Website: macys
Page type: cart
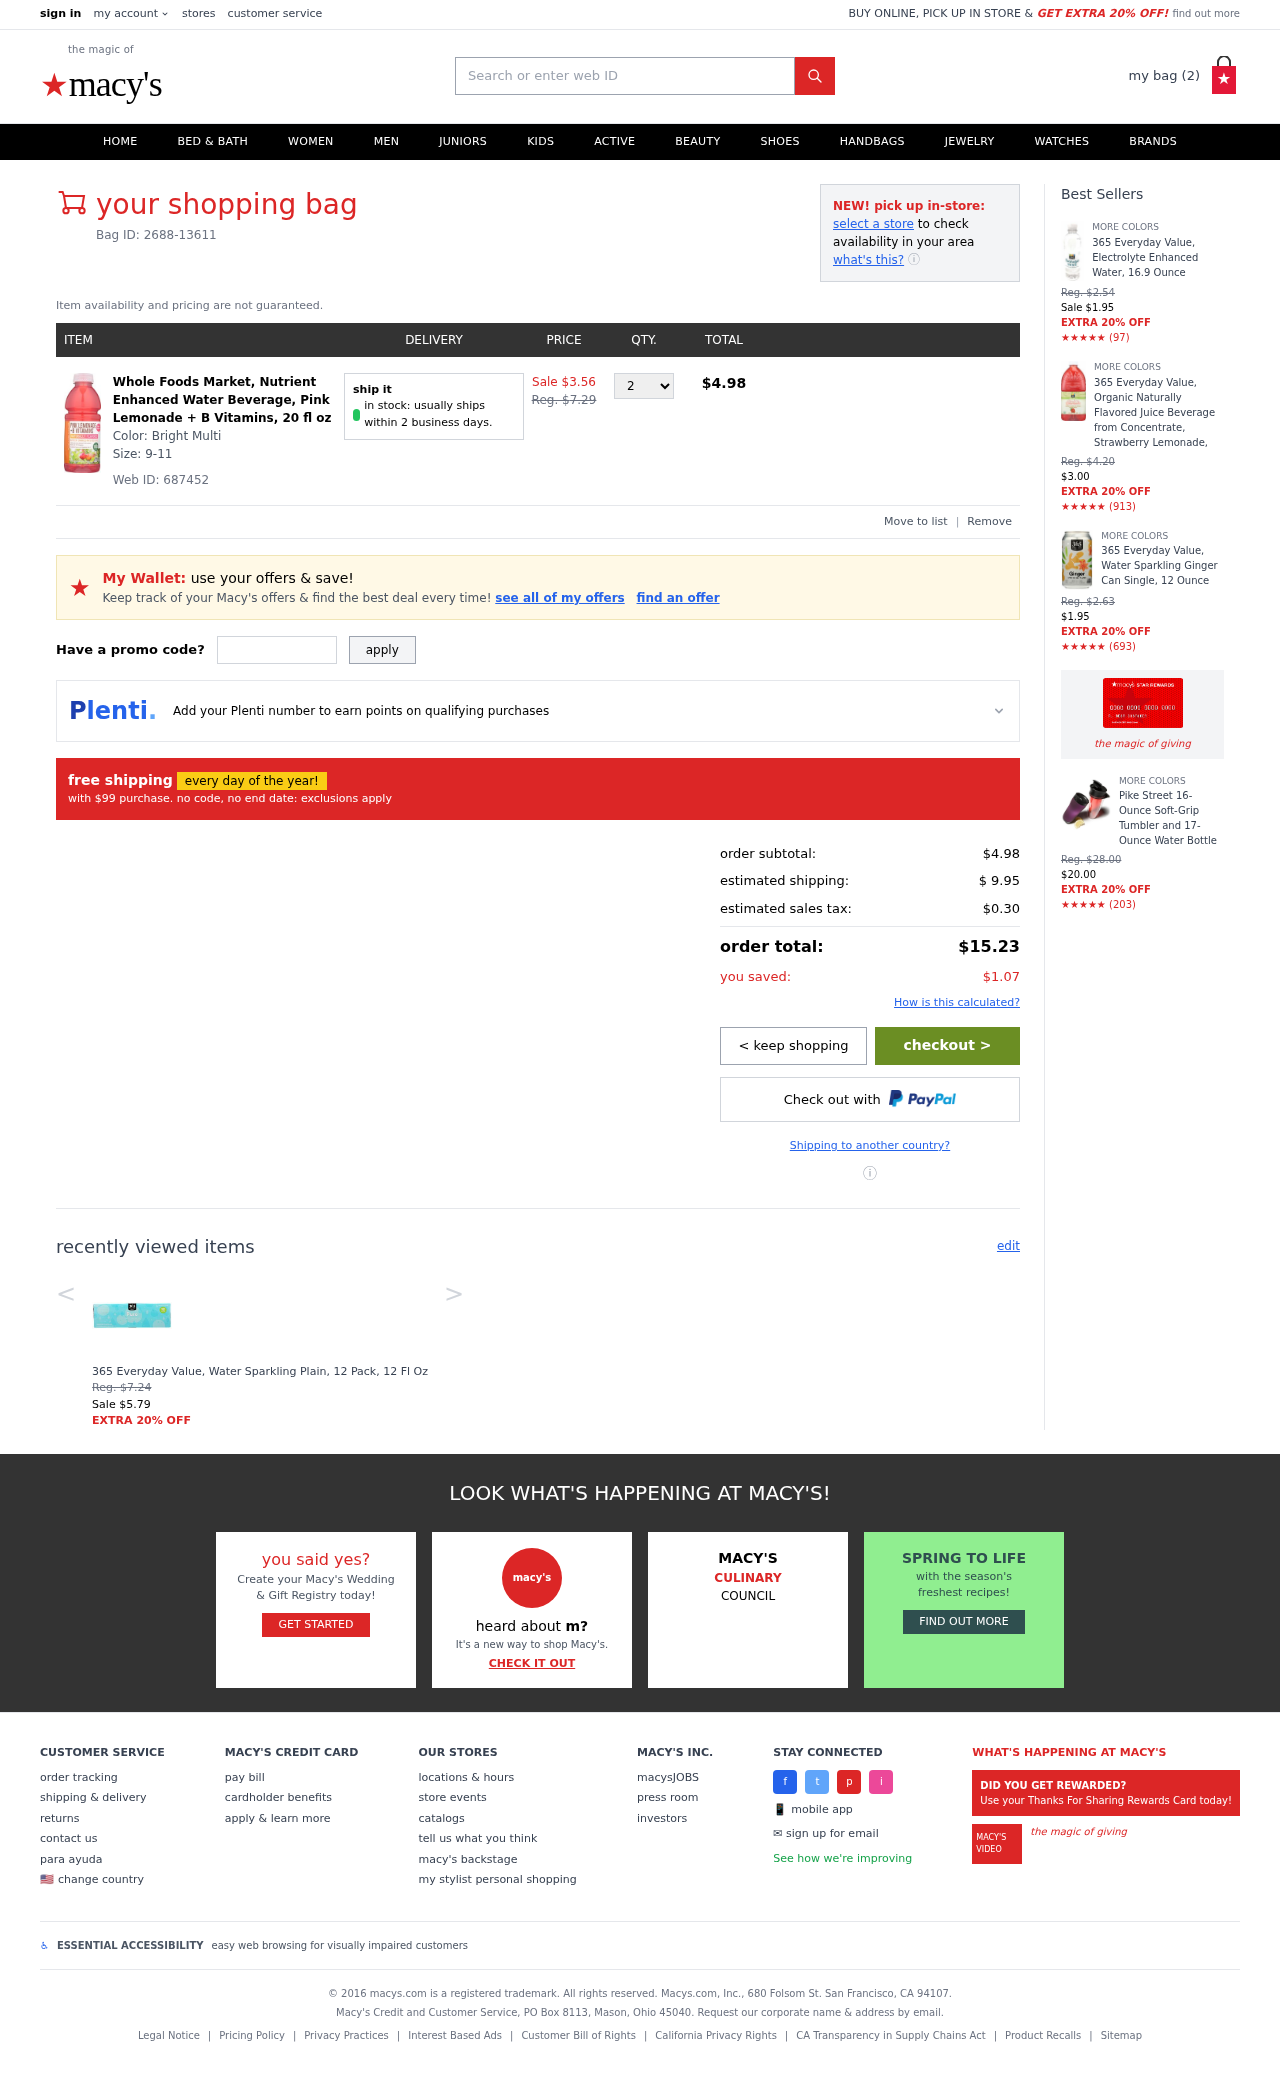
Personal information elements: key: PII_PROMO_CODE
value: EXTRA27
Product elements: key: PRODUCT1_NAME
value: Whole Foods Market, Nutrient Enhanced Water Beverage, Pink Lemonade + B Vitamins, 20 fl oz
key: PRODUCT1_PRICE
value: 2.49
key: PRODUCT1_QUANTITY
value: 2
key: PRODUCT2_NAME
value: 365 Everyday Value, Water Sparkling Plain, 12 Pack, 12 Fl Oz
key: PRODUCT2_PRICE
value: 5.79
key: PRODUCT3_NAME
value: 365 Everyday Value, Electrolyte Enhanced Water, 16.9 Ounce
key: PRODUCT3_NUM_RATINGS
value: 97
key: PRODUCT3_PRICE
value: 1.95
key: PRODUCT4_NAME
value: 365 Everyday Value, Organic Naturally Flavored Juice Beverage from Concentrate, Strawberry Lemonade,
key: PRODUCT4_NUM_RATINGS
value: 913
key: PRODUCT4_PRICE
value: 3
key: PRODUCT5_NAME
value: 365 Everyday Value, Water Sparkling Ginger Can Single, 12 Ounce
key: PRODUCT5_NUM_RATINGS
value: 693
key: PRODUCT5_PRICE
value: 1.95
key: PRODUCT6_NAME
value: Pike Street 16-Ounce Soft-Grip Tumbler and 17-Ounce Water Bottle
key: PRODUCT6_NUM_RATINGS
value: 203
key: PRODUCT6_PRICE
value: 20
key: PRODUCT1_ORIGINAL_PRICE
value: Sale $3.56
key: PRODUCT1_TOTAL
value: $4.98
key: PRODUCT2_ORIGINAL_PRICE
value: Reg. $7.24
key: PRODUCT3_ORIGINAL_PRICE
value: Reg. $2.54
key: PRODUCT3_RATING
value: ★★★★★
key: PRODUCT4_ORIGINAL_PRICE
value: Reg. $4.20
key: PRODUCT4_RATING
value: ★★★★★
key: PRODUCT5_ORIGINAL_PRICE
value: Reg. $2.63
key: PRODUCT5_RATING
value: ★★★★★
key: PRODUCT6_ORIGINAL_PRICE
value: Reg. $28.00
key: PRODUCT6_RATING
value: ★★★★★
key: PRODUCT_WEB_ID
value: Web ID: 687452
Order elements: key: ORDER_NUM_ITEMS
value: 2
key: ORDER_BAG_ID
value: Bag ID: 2688-13611
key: ORDER_SUBTOTAL
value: $4.98
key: ORDER_SHIPPING_COST
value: $ 9.95
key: ORDER_TAX
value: $0.30
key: ORDER_TOTAL
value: $15.23
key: ORDER_SAVINGS
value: $1.07
Search elements: key: HEADER_SEARCH
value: Search or enter web ID